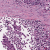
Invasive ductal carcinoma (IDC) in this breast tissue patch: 1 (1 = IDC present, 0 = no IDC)